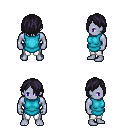
a pixel art fantasy rpg character, male body template, dark elf, purple skin, teal tunic, white pants, raven bangs hairstyle, four views (front, back, left, right), 2x2 character sprite sheet, small pixel art, hard edges, no anti-aliasing